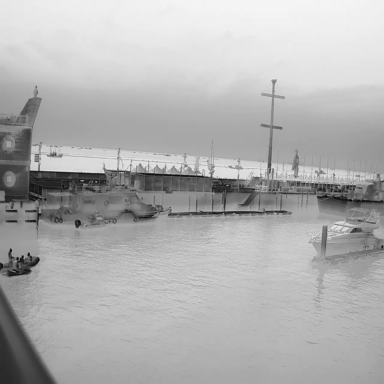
There are four canoes in the infrared image.